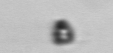
Label: Pyramimonas